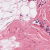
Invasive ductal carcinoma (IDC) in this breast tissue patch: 0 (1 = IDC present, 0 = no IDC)